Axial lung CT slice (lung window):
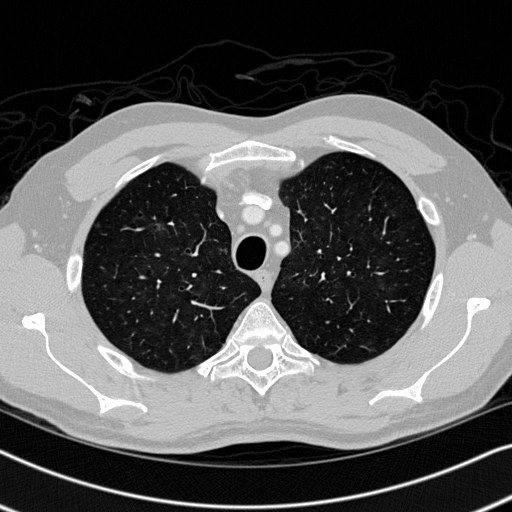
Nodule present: no